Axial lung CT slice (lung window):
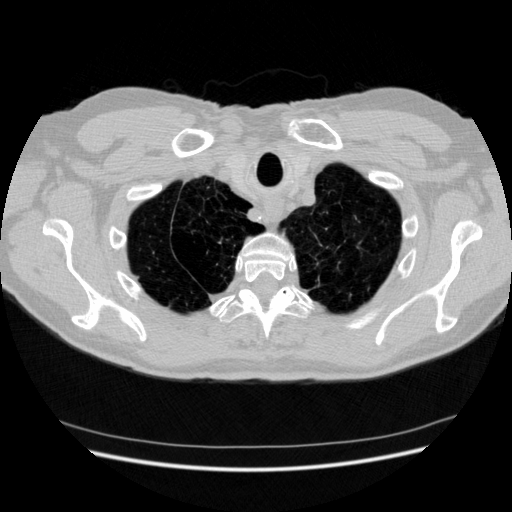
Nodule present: no